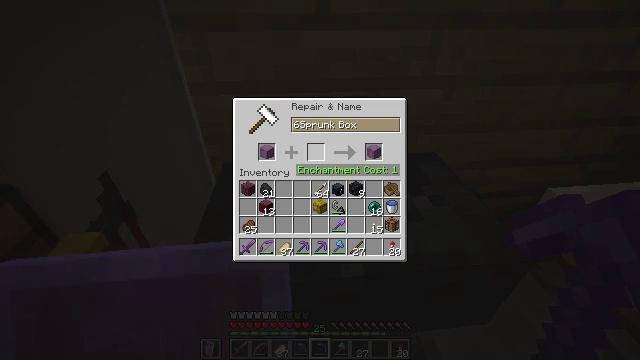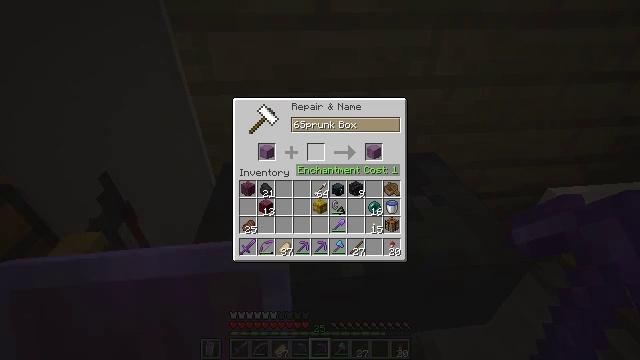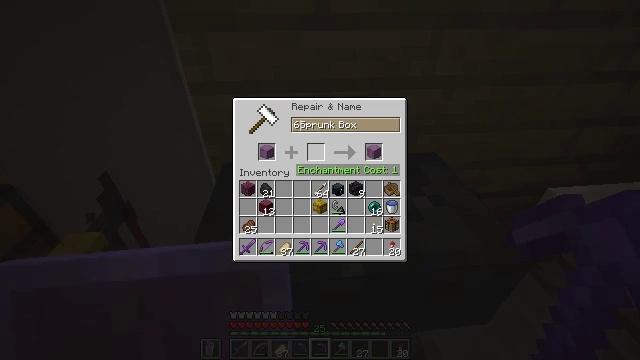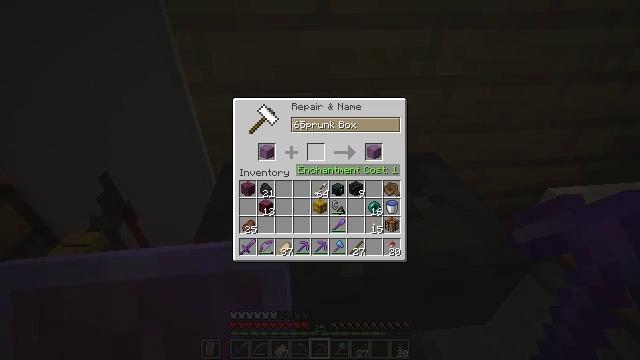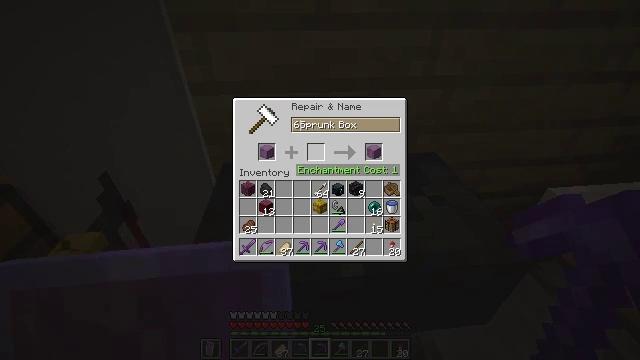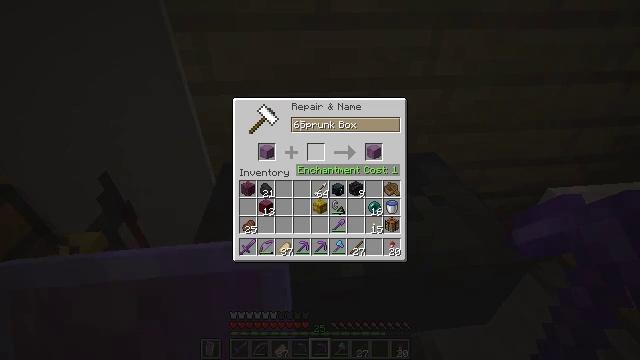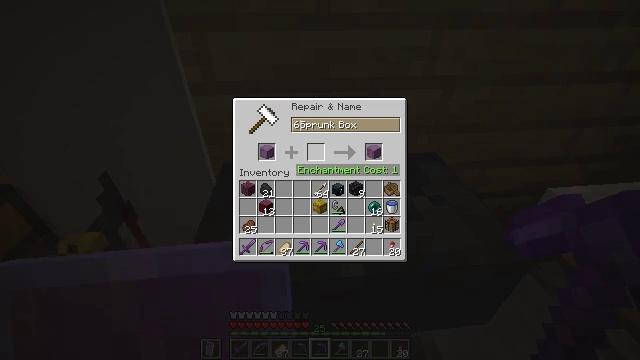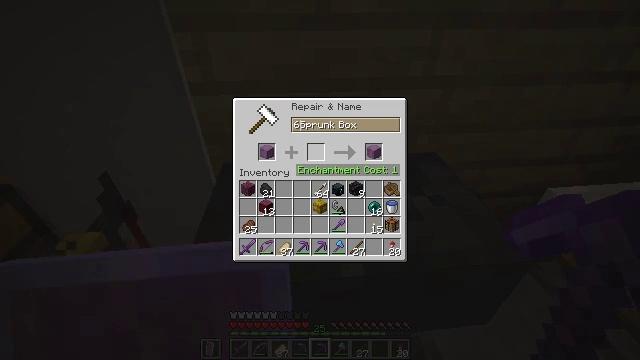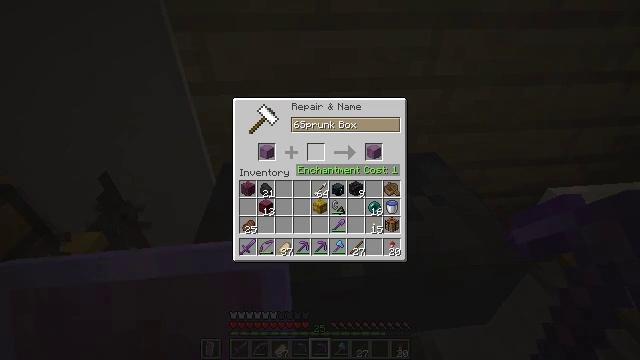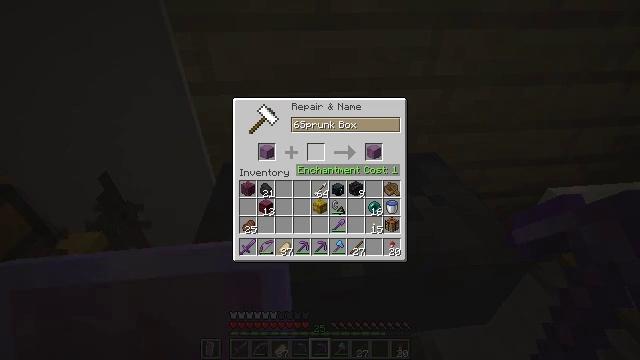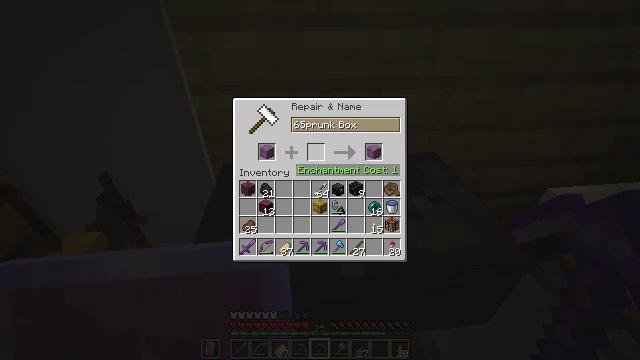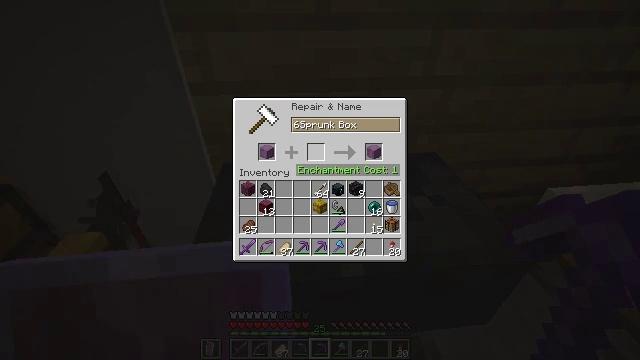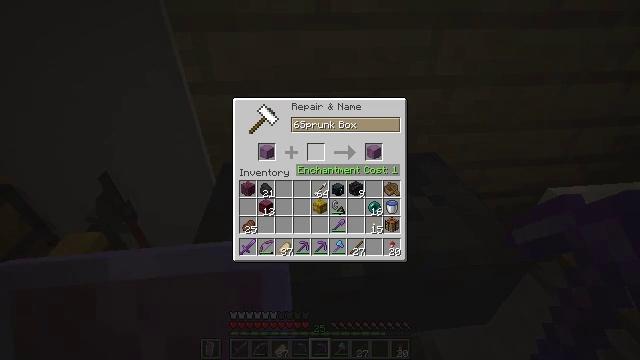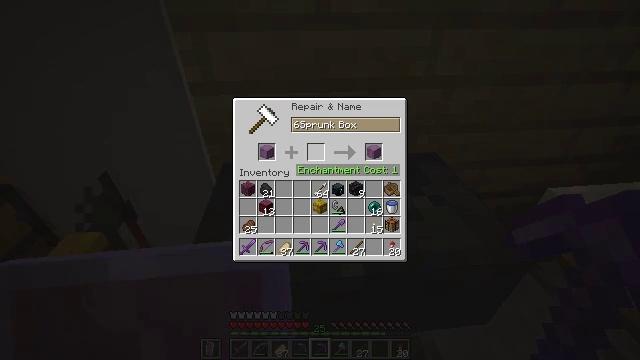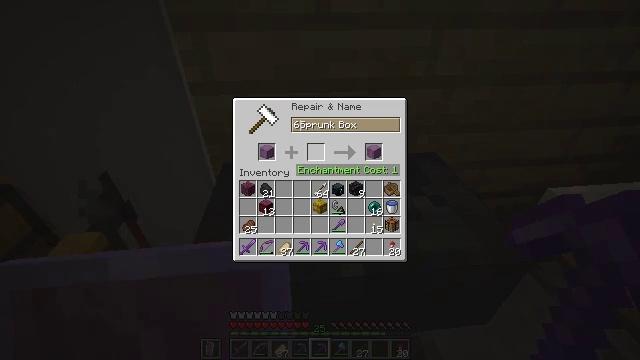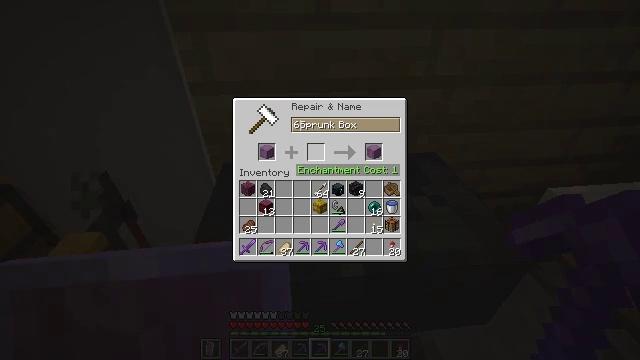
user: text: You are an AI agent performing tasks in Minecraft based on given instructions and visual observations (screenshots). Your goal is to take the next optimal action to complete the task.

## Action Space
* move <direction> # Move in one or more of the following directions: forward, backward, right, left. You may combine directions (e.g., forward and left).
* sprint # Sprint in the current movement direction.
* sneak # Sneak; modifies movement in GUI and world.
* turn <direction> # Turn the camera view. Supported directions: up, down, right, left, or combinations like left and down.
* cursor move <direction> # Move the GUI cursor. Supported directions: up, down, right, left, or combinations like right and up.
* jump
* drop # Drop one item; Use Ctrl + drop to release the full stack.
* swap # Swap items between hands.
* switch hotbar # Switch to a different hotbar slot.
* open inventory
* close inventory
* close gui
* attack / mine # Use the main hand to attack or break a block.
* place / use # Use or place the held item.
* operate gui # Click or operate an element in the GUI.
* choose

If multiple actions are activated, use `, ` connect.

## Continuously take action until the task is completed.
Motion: motion action
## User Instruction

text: Open the crafting table to craft magenta dye.
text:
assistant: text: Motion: no_op
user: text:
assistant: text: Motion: no_op
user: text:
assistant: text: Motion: no_op
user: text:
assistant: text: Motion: no_op
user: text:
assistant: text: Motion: no_op
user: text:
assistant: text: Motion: no_op
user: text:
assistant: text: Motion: no_op
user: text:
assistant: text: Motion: no_op
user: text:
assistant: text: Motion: no_op
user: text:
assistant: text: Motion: no_op
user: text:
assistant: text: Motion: no_op
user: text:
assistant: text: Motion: no_op
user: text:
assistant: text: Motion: no_op
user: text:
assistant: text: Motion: no_op
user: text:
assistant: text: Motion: no_op
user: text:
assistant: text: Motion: no_op
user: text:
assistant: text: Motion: no_op
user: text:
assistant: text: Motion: no_op
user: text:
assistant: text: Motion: turn right
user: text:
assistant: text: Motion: turn right
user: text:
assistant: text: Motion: no_op
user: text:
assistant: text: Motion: no_op
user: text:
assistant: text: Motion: no_op
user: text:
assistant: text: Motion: no_op
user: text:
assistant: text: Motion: no_op
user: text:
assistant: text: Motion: no_op
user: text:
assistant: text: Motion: no_op
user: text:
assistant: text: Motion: no_op
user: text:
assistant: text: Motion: no_op
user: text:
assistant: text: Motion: no_op